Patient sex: M
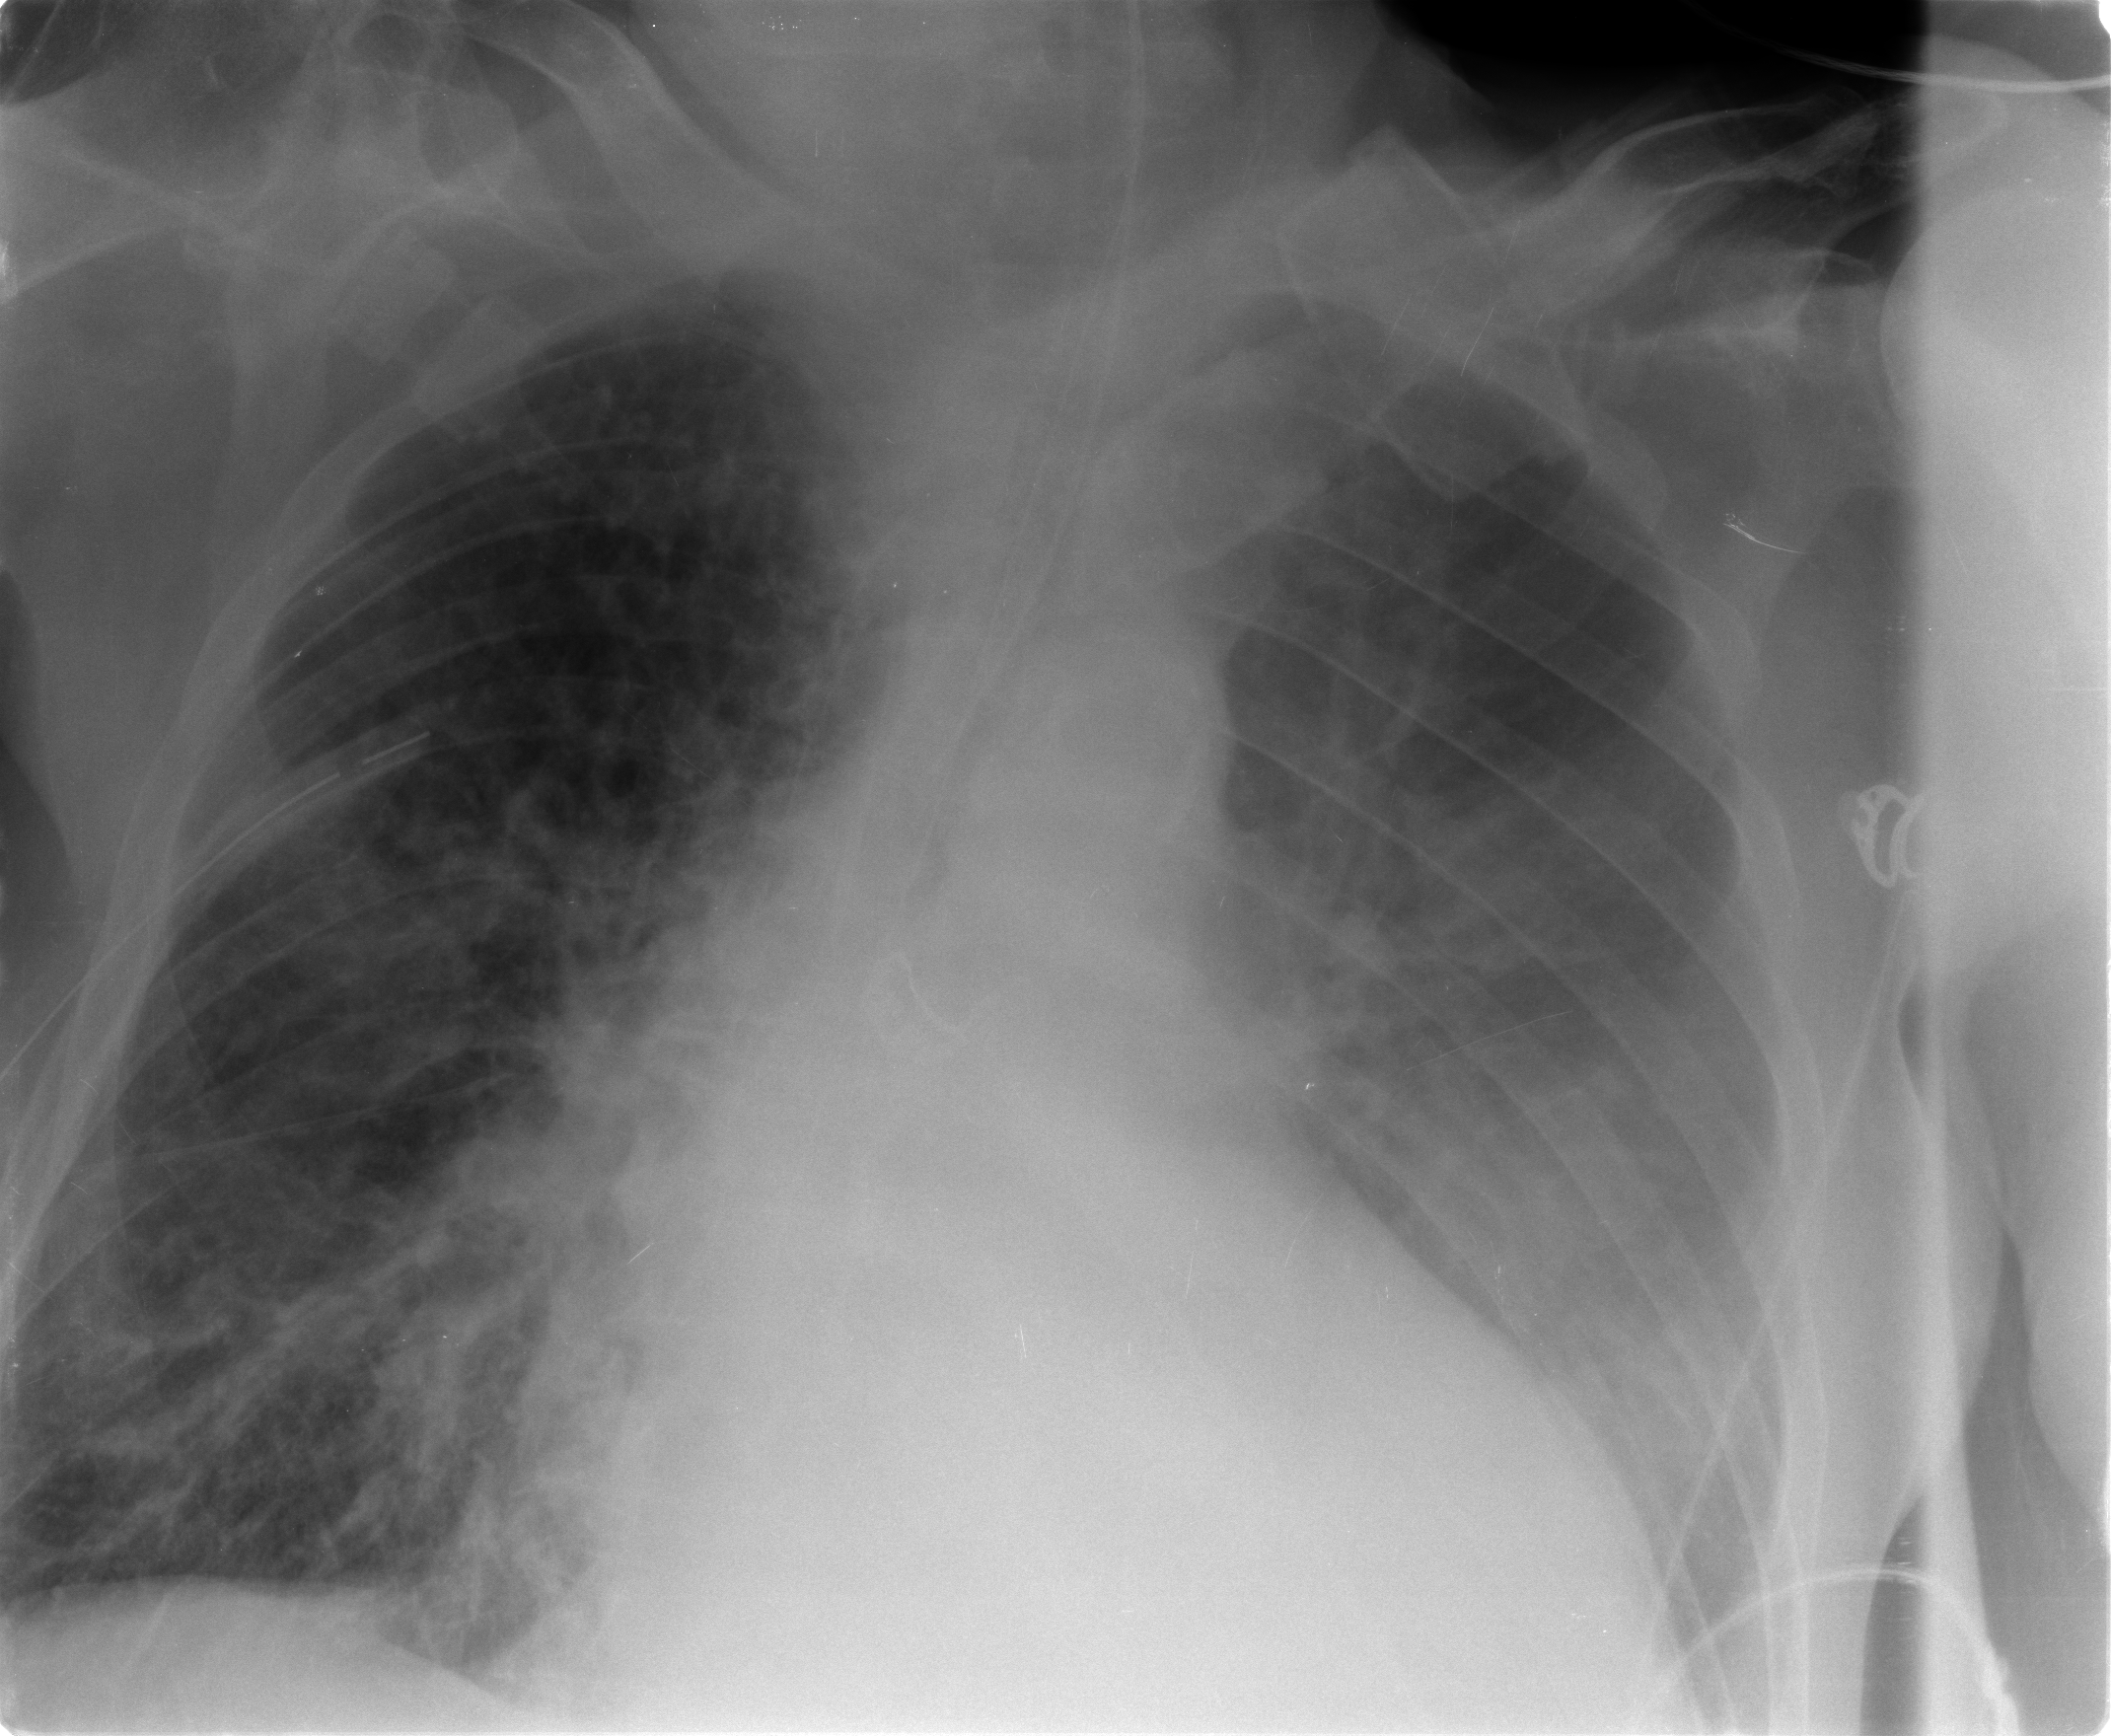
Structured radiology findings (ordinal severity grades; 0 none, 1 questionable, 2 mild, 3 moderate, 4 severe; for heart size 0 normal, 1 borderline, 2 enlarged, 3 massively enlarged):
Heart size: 3
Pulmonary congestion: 3
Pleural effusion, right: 0
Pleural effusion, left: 2
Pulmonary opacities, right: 2
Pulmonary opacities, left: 3
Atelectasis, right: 3
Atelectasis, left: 2